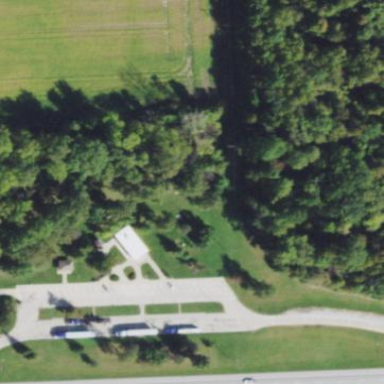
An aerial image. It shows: Rest area on the road.